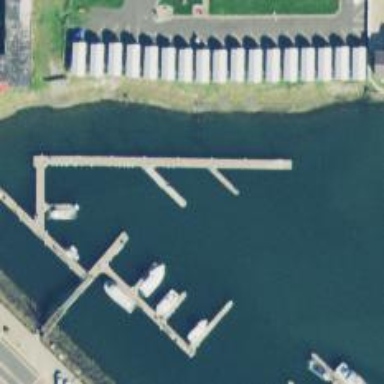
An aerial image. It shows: Pier with mooring facilities.